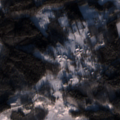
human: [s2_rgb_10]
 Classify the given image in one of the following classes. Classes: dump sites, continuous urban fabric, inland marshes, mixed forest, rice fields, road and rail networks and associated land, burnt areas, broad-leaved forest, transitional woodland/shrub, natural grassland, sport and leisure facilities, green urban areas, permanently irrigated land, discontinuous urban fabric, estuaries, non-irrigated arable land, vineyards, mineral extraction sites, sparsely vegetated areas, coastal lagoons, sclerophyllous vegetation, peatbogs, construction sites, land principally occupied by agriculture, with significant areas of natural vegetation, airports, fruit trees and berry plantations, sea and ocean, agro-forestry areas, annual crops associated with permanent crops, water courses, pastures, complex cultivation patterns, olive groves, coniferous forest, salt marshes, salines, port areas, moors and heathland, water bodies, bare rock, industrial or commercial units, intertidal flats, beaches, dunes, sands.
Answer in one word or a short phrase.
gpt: non-irrigated arable land, land principally occupied by agriculture, with significant areas of natural vegetation, coniferous forest, mixed forest